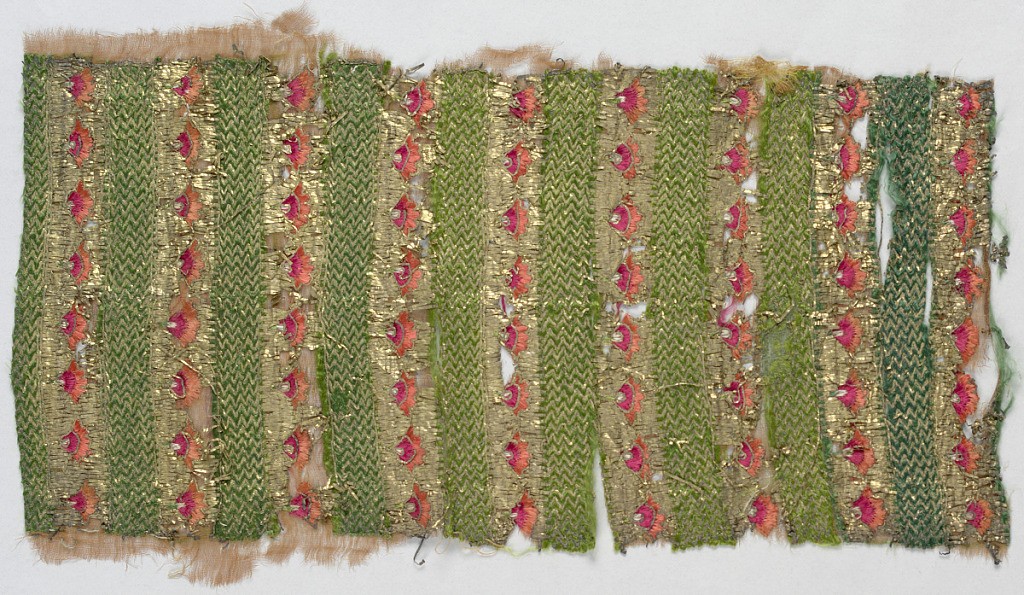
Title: Fragment
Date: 18th–19th century
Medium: silk, metal Technique: embroidered on plain weave foundation
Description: Mughal-type embroidery fragment with alternating rows of red-orange flowerheads and green and metal thread herringbone stripes.